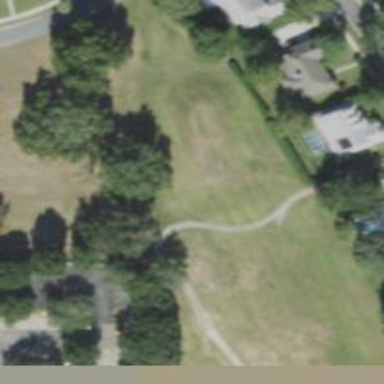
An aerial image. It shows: View of golf hole.